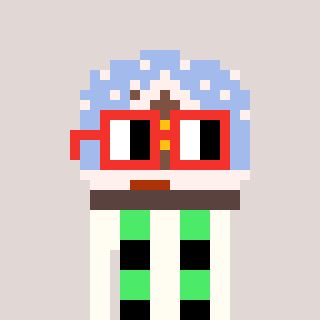
a pixel art character with square red glasses, a snow globe-shaped head and a grayscale-colored body on a warm background